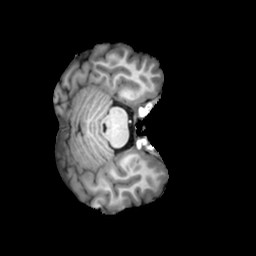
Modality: T1w
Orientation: axial
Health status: ill
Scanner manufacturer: siemens
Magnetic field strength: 3 T
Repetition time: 2 s
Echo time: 0.00303 s